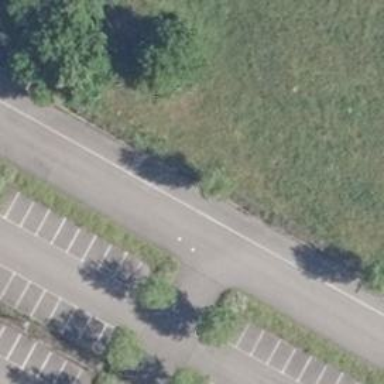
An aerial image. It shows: Parking aisle designated as service road.